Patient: sex F, age 69
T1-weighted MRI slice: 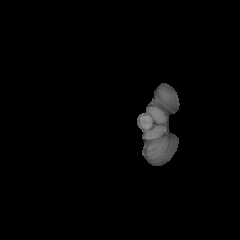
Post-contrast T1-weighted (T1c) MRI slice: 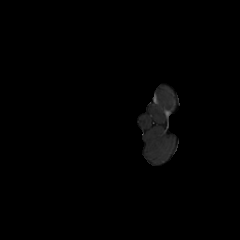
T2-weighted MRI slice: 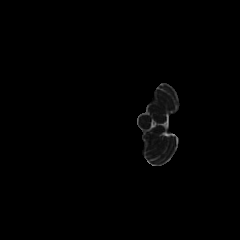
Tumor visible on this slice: no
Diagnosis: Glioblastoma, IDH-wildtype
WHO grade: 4